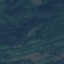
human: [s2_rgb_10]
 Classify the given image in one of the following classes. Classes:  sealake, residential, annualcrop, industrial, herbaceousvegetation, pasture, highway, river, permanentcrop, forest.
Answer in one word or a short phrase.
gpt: Forest